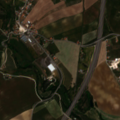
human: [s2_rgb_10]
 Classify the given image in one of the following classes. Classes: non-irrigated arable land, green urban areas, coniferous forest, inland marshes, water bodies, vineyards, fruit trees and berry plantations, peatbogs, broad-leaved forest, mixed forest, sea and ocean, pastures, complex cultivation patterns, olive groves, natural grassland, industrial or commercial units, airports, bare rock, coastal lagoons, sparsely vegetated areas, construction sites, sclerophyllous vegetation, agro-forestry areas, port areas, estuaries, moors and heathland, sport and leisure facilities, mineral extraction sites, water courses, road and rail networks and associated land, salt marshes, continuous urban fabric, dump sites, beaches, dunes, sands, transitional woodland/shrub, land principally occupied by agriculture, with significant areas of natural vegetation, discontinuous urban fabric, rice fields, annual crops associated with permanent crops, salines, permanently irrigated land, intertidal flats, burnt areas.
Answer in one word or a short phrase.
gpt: non-irrigated arable land, permanently irrigated land, olive groves, complex cultivation patterns